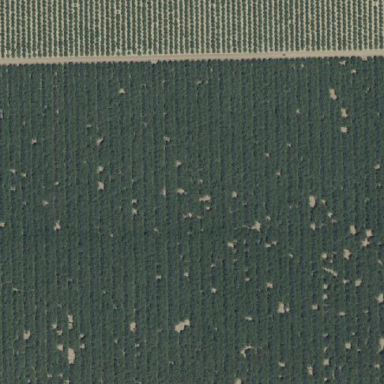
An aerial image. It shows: Almond orchard with rows of almond trees.